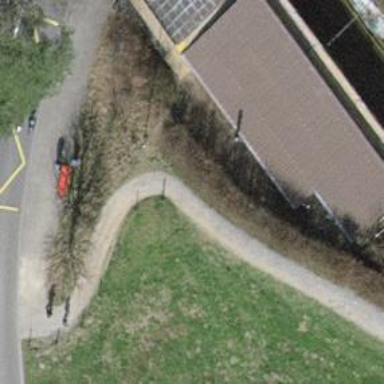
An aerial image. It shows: Hedge barrier.